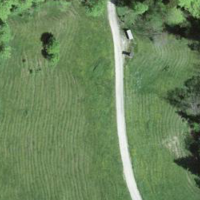
EUNIS habitat code: 44
Species observed at this site:
Tettigonia cantans
Miramella alpina
Gomphocerippus rufus
Pseudochorthippus parallelus
Chorthippus biguttulus